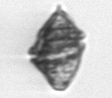
Label: Kryptoperidinium_triquetrum